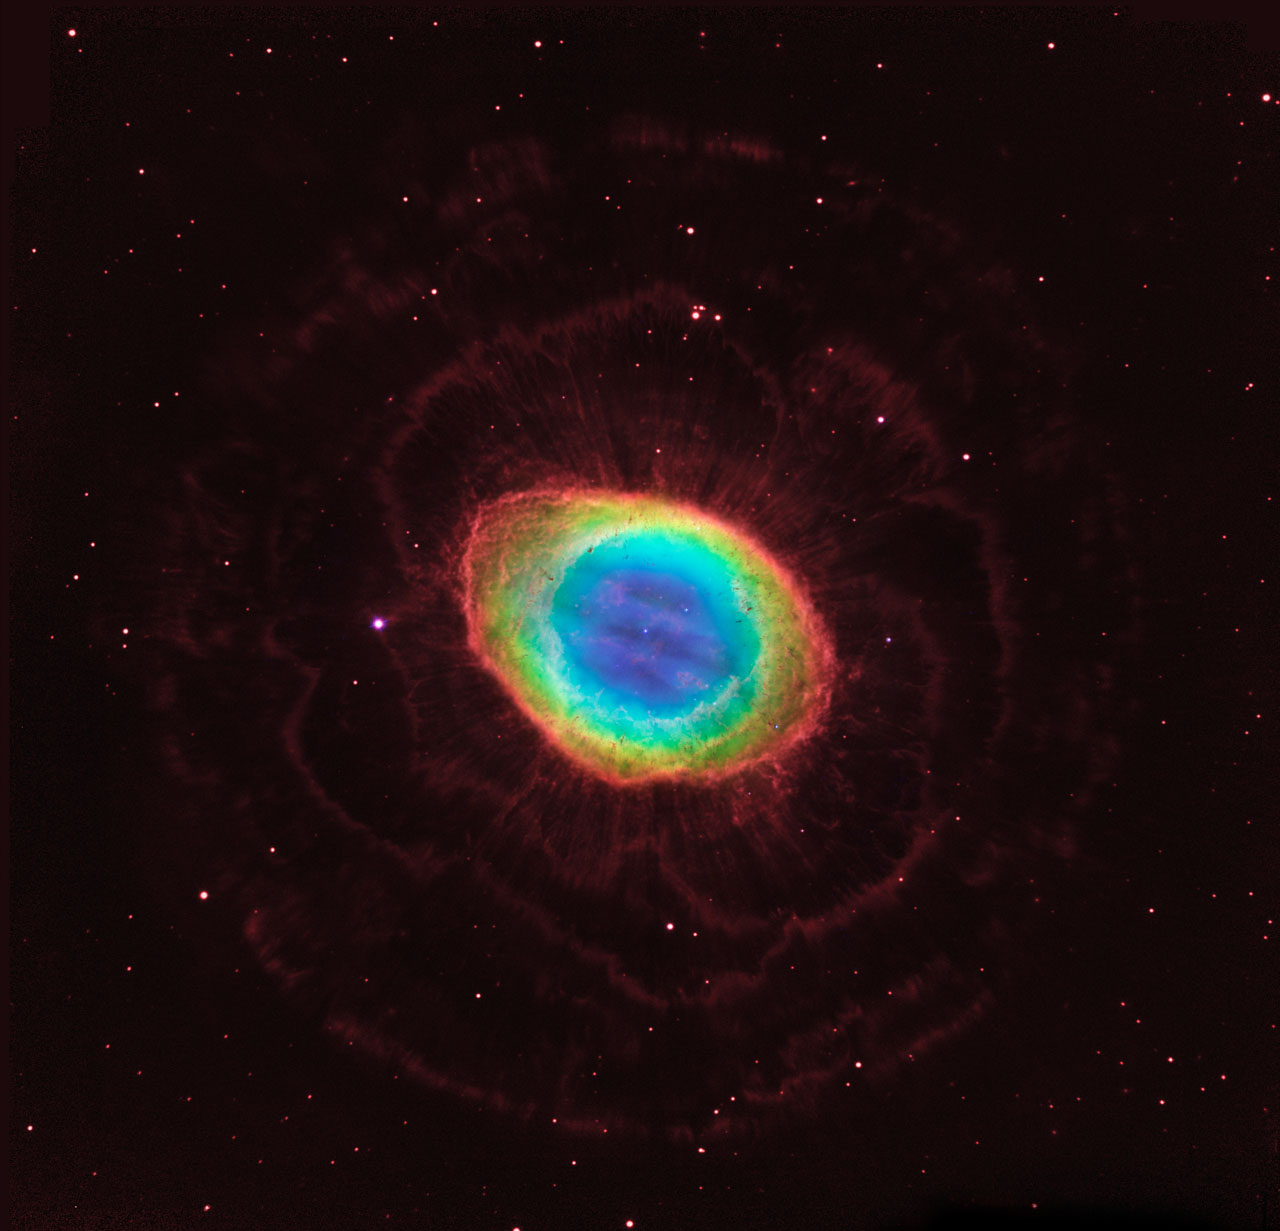
Hubble reveals the Ring Nebula’s true shape Hubble reveals the Ring Nebula’s true shape, nasa, nebula, hubble, hubblespacetelescope